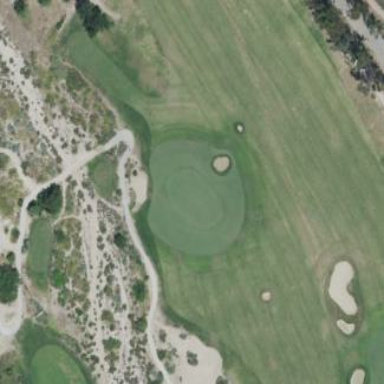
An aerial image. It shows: Golf fairway in the image.